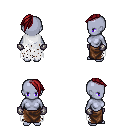
a pixel art fantasy rpg character, female body template, dark elf, purple skin, white tattered cape, robe skirt, brunette long mohawk hairstyle, metal gloves, four views (front, back, left, right), 2x2 character sprite sheet, small pixel art, hard edges, no anti-aliasing